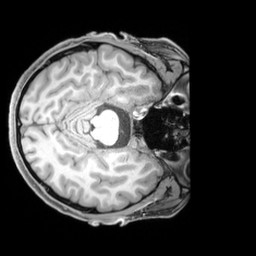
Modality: T1w
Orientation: axial
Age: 23
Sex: male
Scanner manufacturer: siemens
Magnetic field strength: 3 T
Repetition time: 1.97 s
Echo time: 0.00206 s